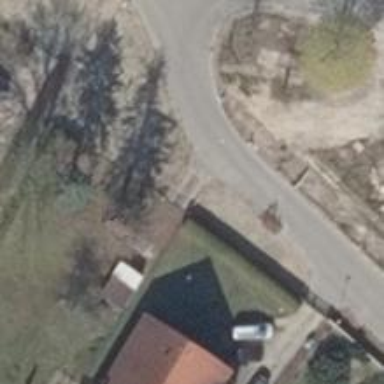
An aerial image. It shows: Driveway.